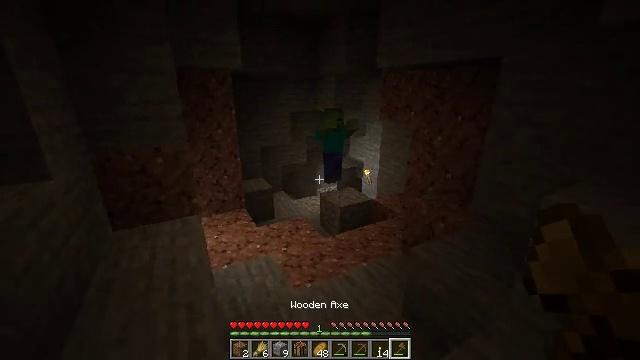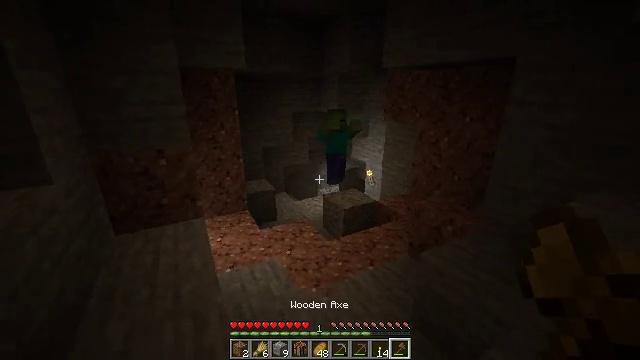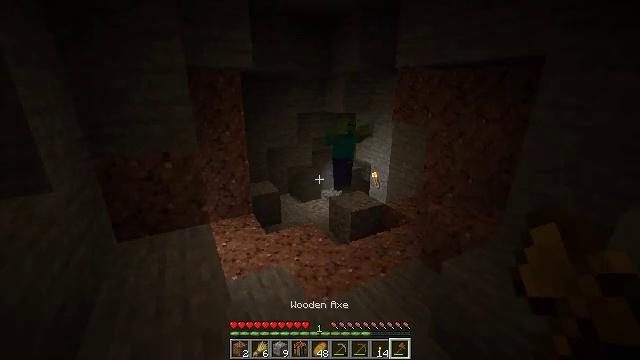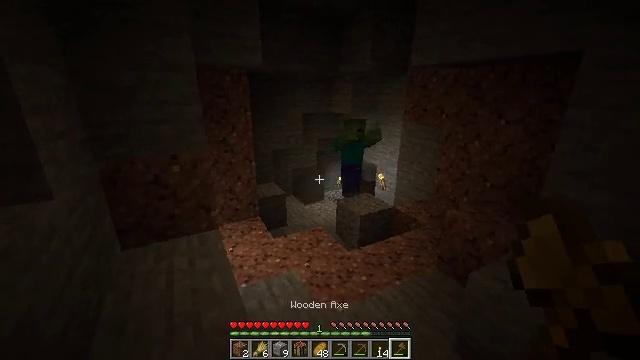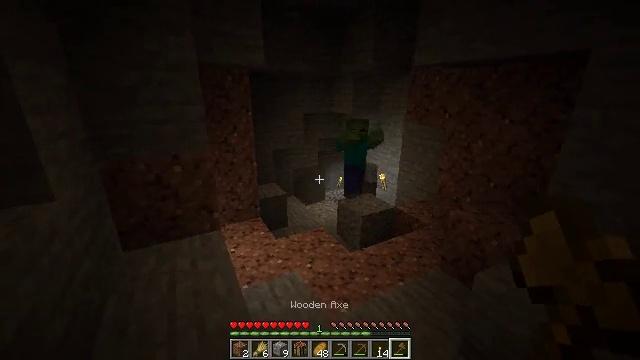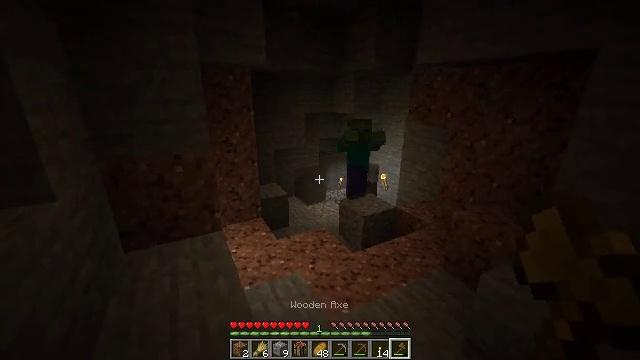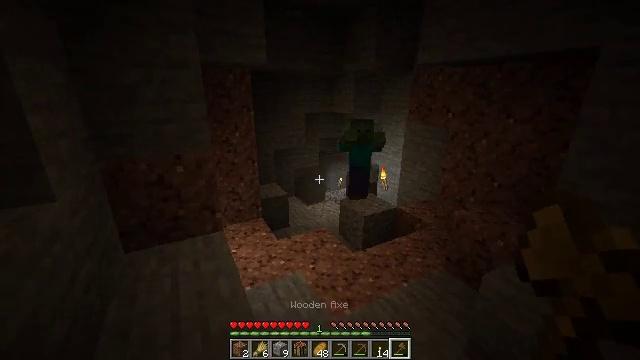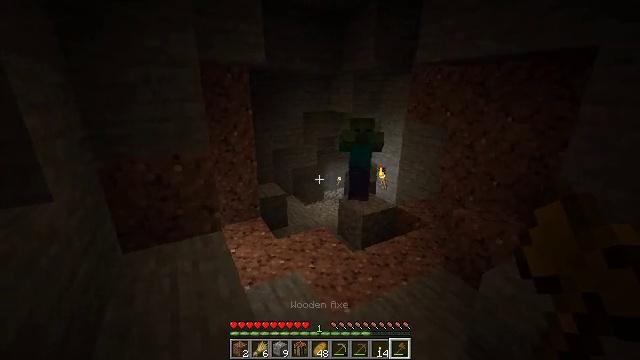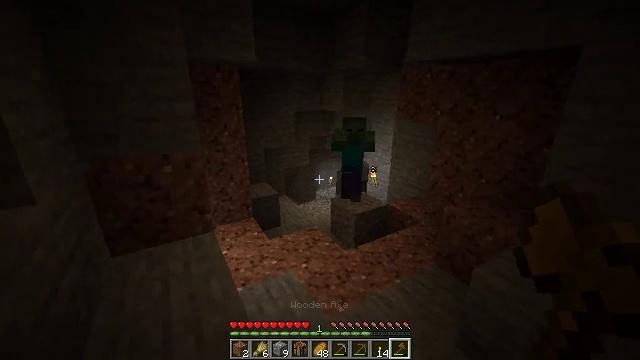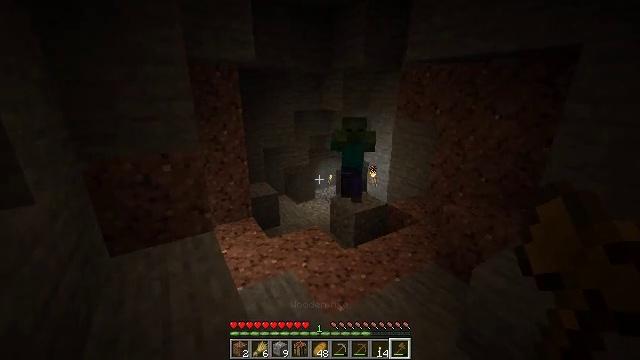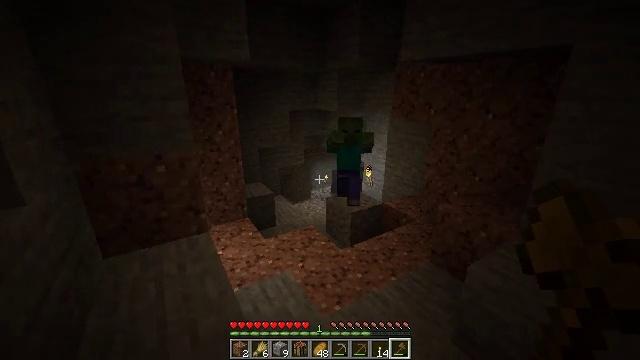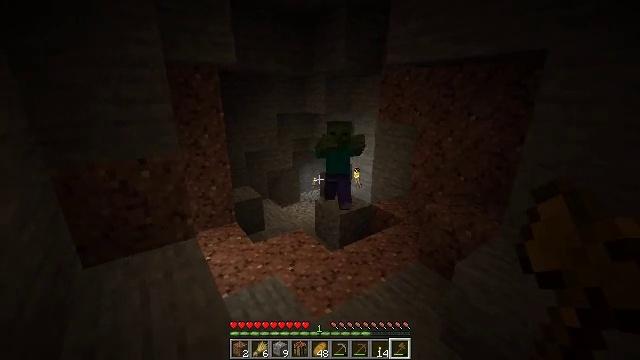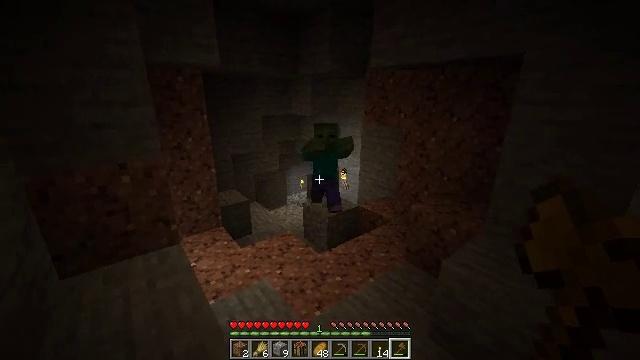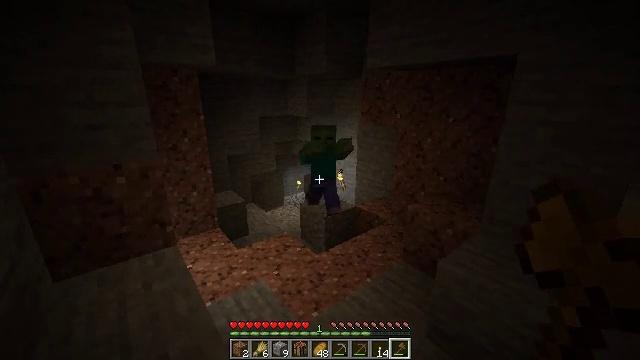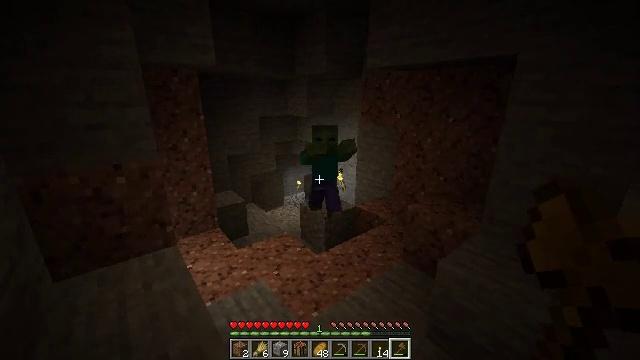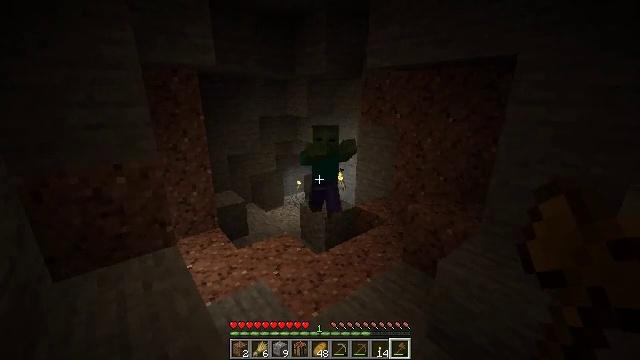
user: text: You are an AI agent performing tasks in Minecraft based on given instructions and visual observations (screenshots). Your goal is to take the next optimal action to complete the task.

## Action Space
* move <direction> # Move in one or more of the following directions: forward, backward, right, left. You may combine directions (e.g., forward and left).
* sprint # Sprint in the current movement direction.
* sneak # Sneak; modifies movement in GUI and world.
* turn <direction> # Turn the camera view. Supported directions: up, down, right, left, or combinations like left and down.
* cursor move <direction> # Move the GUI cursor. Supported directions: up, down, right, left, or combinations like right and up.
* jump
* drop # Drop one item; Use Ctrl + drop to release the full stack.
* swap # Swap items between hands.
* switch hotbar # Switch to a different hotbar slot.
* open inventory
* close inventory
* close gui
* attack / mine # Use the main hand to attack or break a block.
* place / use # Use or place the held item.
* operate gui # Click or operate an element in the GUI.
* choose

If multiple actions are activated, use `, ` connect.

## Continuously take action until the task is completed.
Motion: motion action
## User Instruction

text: Kill a zombie.
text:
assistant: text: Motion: move forward and move left
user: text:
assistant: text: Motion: move forward and move left
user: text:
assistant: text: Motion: no_op
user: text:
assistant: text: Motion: no_op
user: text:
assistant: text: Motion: no_op
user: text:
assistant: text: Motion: no_op
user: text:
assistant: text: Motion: no_op
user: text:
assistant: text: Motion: turn right
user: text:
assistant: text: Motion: no_op
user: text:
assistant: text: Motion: turn right
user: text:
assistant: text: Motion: turn right
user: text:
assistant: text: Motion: turn right
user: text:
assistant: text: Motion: no_op
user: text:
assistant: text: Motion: no_op
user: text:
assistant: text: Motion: no_op
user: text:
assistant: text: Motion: no_op
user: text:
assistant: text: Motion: no_op
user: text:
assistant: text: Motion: no_op
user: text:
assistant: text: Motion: no_op
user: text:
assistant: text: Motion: no_op
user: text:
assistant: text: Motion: move right
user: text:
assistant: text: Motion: move right
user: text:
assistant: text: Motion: turn down
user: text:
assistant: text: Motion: no_op
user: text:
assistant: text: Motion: no_op
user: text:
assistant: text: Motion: no_op
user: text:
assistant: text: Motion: no_op
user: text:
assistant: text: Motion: move back
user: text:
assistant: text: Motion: move back
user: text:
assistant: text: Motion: move back